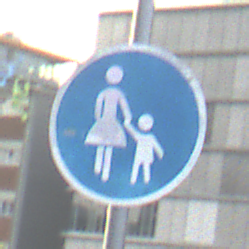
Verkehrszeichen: Gehweg
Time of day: SunriseSunset
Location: Outdoor (Urban)
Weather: PartlyCloudy
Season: NotSpecified
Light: Natural